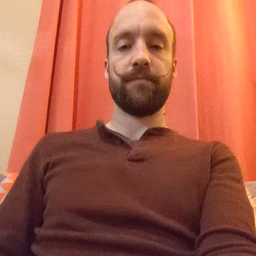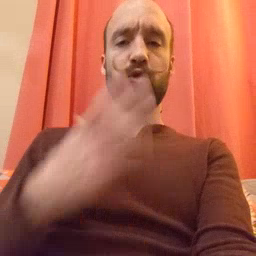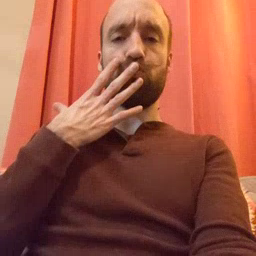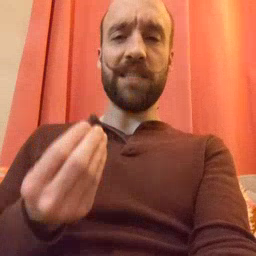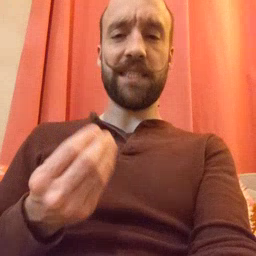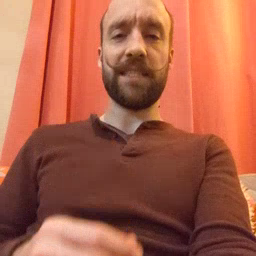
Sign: wet